Question: My header is set to a width of 100%, yet on the left side of the page there is a big gap although this isn't present on the right side of the page. Any thoughts?
Here is my code:
HTML:
'''
<!doctype html>
<html>
<head>
<meta charset="utf-8">
<title>GS4 Concept Home Page</title>
<link type="text/css" href="unicss.css" rel="stylesheet"/>
<link href='http://fonts.googleapis.com/css?family=Lato' rel='stylesheet' type='text/css'>
<script src="Script/jquery.js"></script>
<script src="Script/main.js"></script>
</head>
<body>
<div id="header">
<div class="nav">
<ul class="navigation">
<li><a href="#">Home</a></li>
<li><a href="#">Galaxy S4</a>
<ul>
<li><a href="#">Verizon</a></li>
<li><a href="#">ATT</a></li>
<li><a href="#">Sprint</a></li>
<li><a href="#">T-Mobile</a></li>
<li><a href="#">International</a></li>
</ul>
</li>
</ul>
</div>
</div>
<div id="container">
</div>
</body>
</html>
'''
CSS:
'''
@charset "utf-8";
/* CSS Document */
body{
background-image:url(Images/backgroundmain.jpg);
min-width:100%;
font-family: Arial, Helvetica,sans-serif;
font-size:15px;
}
#header{
position:fixed;
text-align:center;
background-color:#474747;
margin:auto;
width:100%;
height:50px;
display:block;
min-width:1000px;
}
#container{
background-color:#FFF;
margin:auto;
width:70%;
}
.nav{
text-align:center;
background-color:#999;
}
.navigation {
position:fixed;
display:block;
margin-top:15px;
padding:0;
list-style:none;
}
.navigation li {
float:left;
width:150px;
position:relative;
}
.navigation li a {
background:#262626;
color:#fff;
display:block;
padding:8px 7px 8px 7px;
text-decoration:none;
border-top:1px solid #666;
border-bottom:1px solid #666;
text-align:center;
text-transform:uppercase;
}
.navigation li a:hover {
color:#666;
}
.navigation ul {
position:absolute;
left:0;
display:none;
margin:0 0 0 -1px;
padding:0;
list-style:none;
border-bottom:1px solid #666;
}
.navigation ul li {
width:150px;
float:left;
border-top:none;
}
.navigation ul a {
display:block;
height:15px;
padding:8px 7px 13px 7px;
color:#fff;
text-decoration:none;
border-top:none;
border-bottom:1px solid #666;
}
.navigation ul a:hover {
color:#666;
}
'''
JavaScript (If it matters..?):
'''
// Executes the function when DOM will be loaded fully
$(document).ready(function () {
// hover property will help us set the events for mouse enter and mouse leave
$('.navigation li').hover(
// When mouse enters the .navigation element
function () {
//Fade in the navigation submenu
$('ul', this).fadeIn(); // fadeIn will show the sub cat menu
},
// When mouse leaves the .navigation element
function () {
//Fade out the navigation submenu
$('ul', this).fadeOut(); // fadeOut will hide the sub cat menu
}
);
});
'''

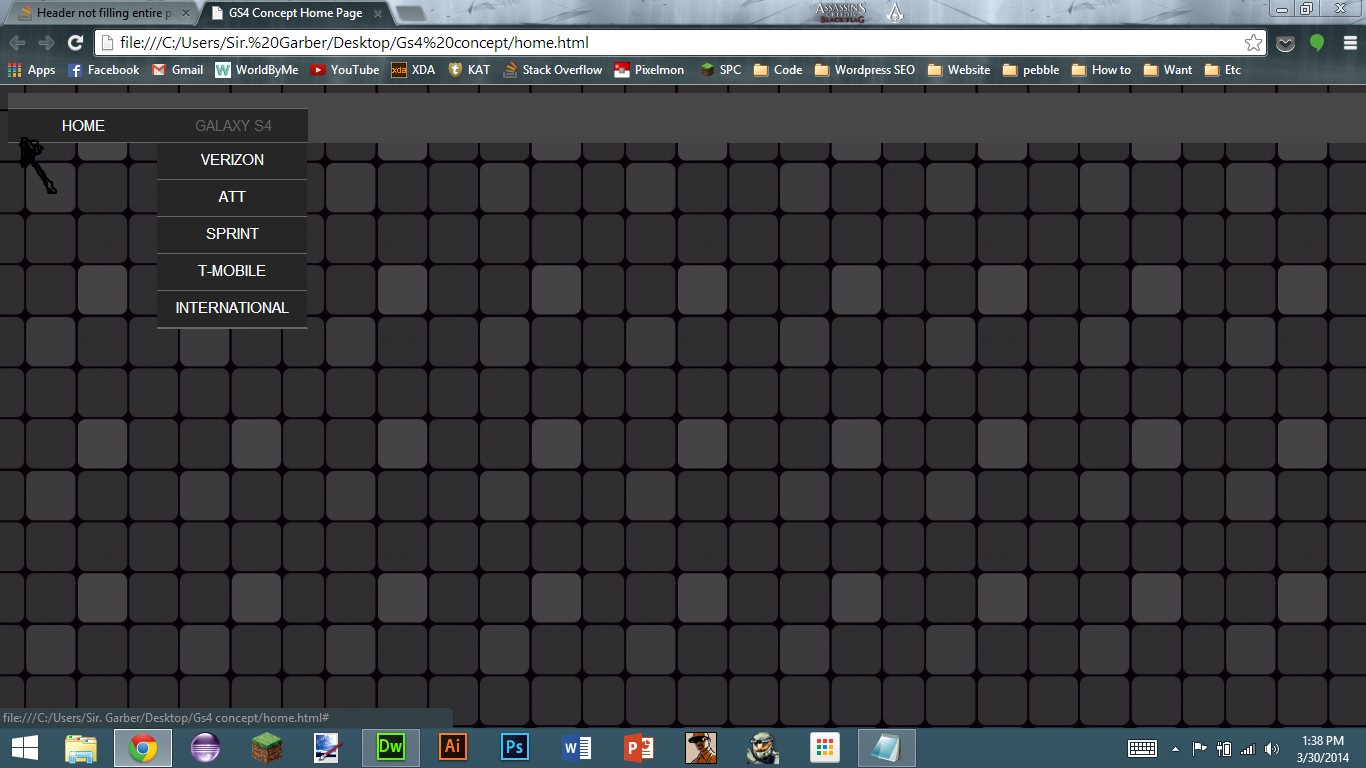
Answer: You need to remove the default margin on the body by adding 'margin:0':
'''
body {
background-image:url(Images/backgroundmain.jpg);
min-width:100%;
font-family: Arial, Helvetica, sans-serif;
font-size:15px;
margin:0;
}
'''
<URL>